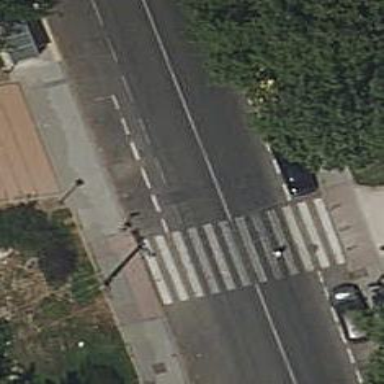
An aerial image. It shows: Uncontrolled zebra crossing on the road.